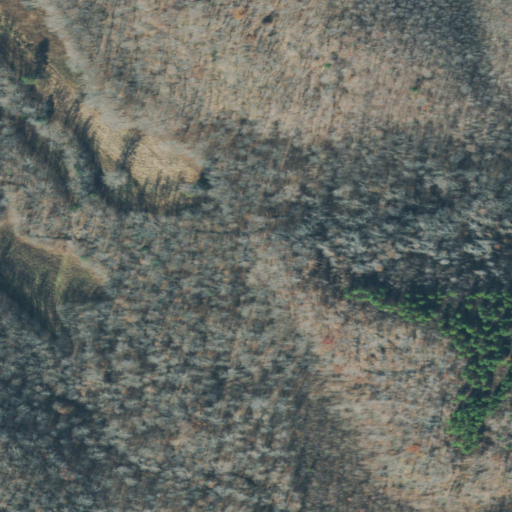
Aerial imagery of valley in Tennessee named Davidson Hollow containing only deciduous forest